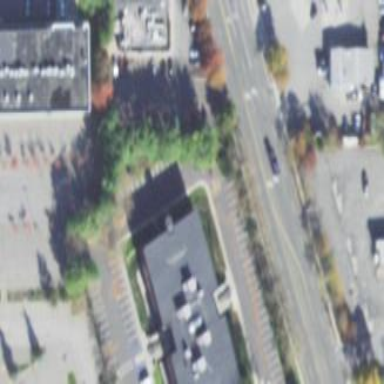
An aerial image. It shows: Commercial building.